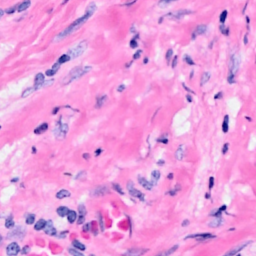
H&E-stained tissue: Breast